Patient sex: M
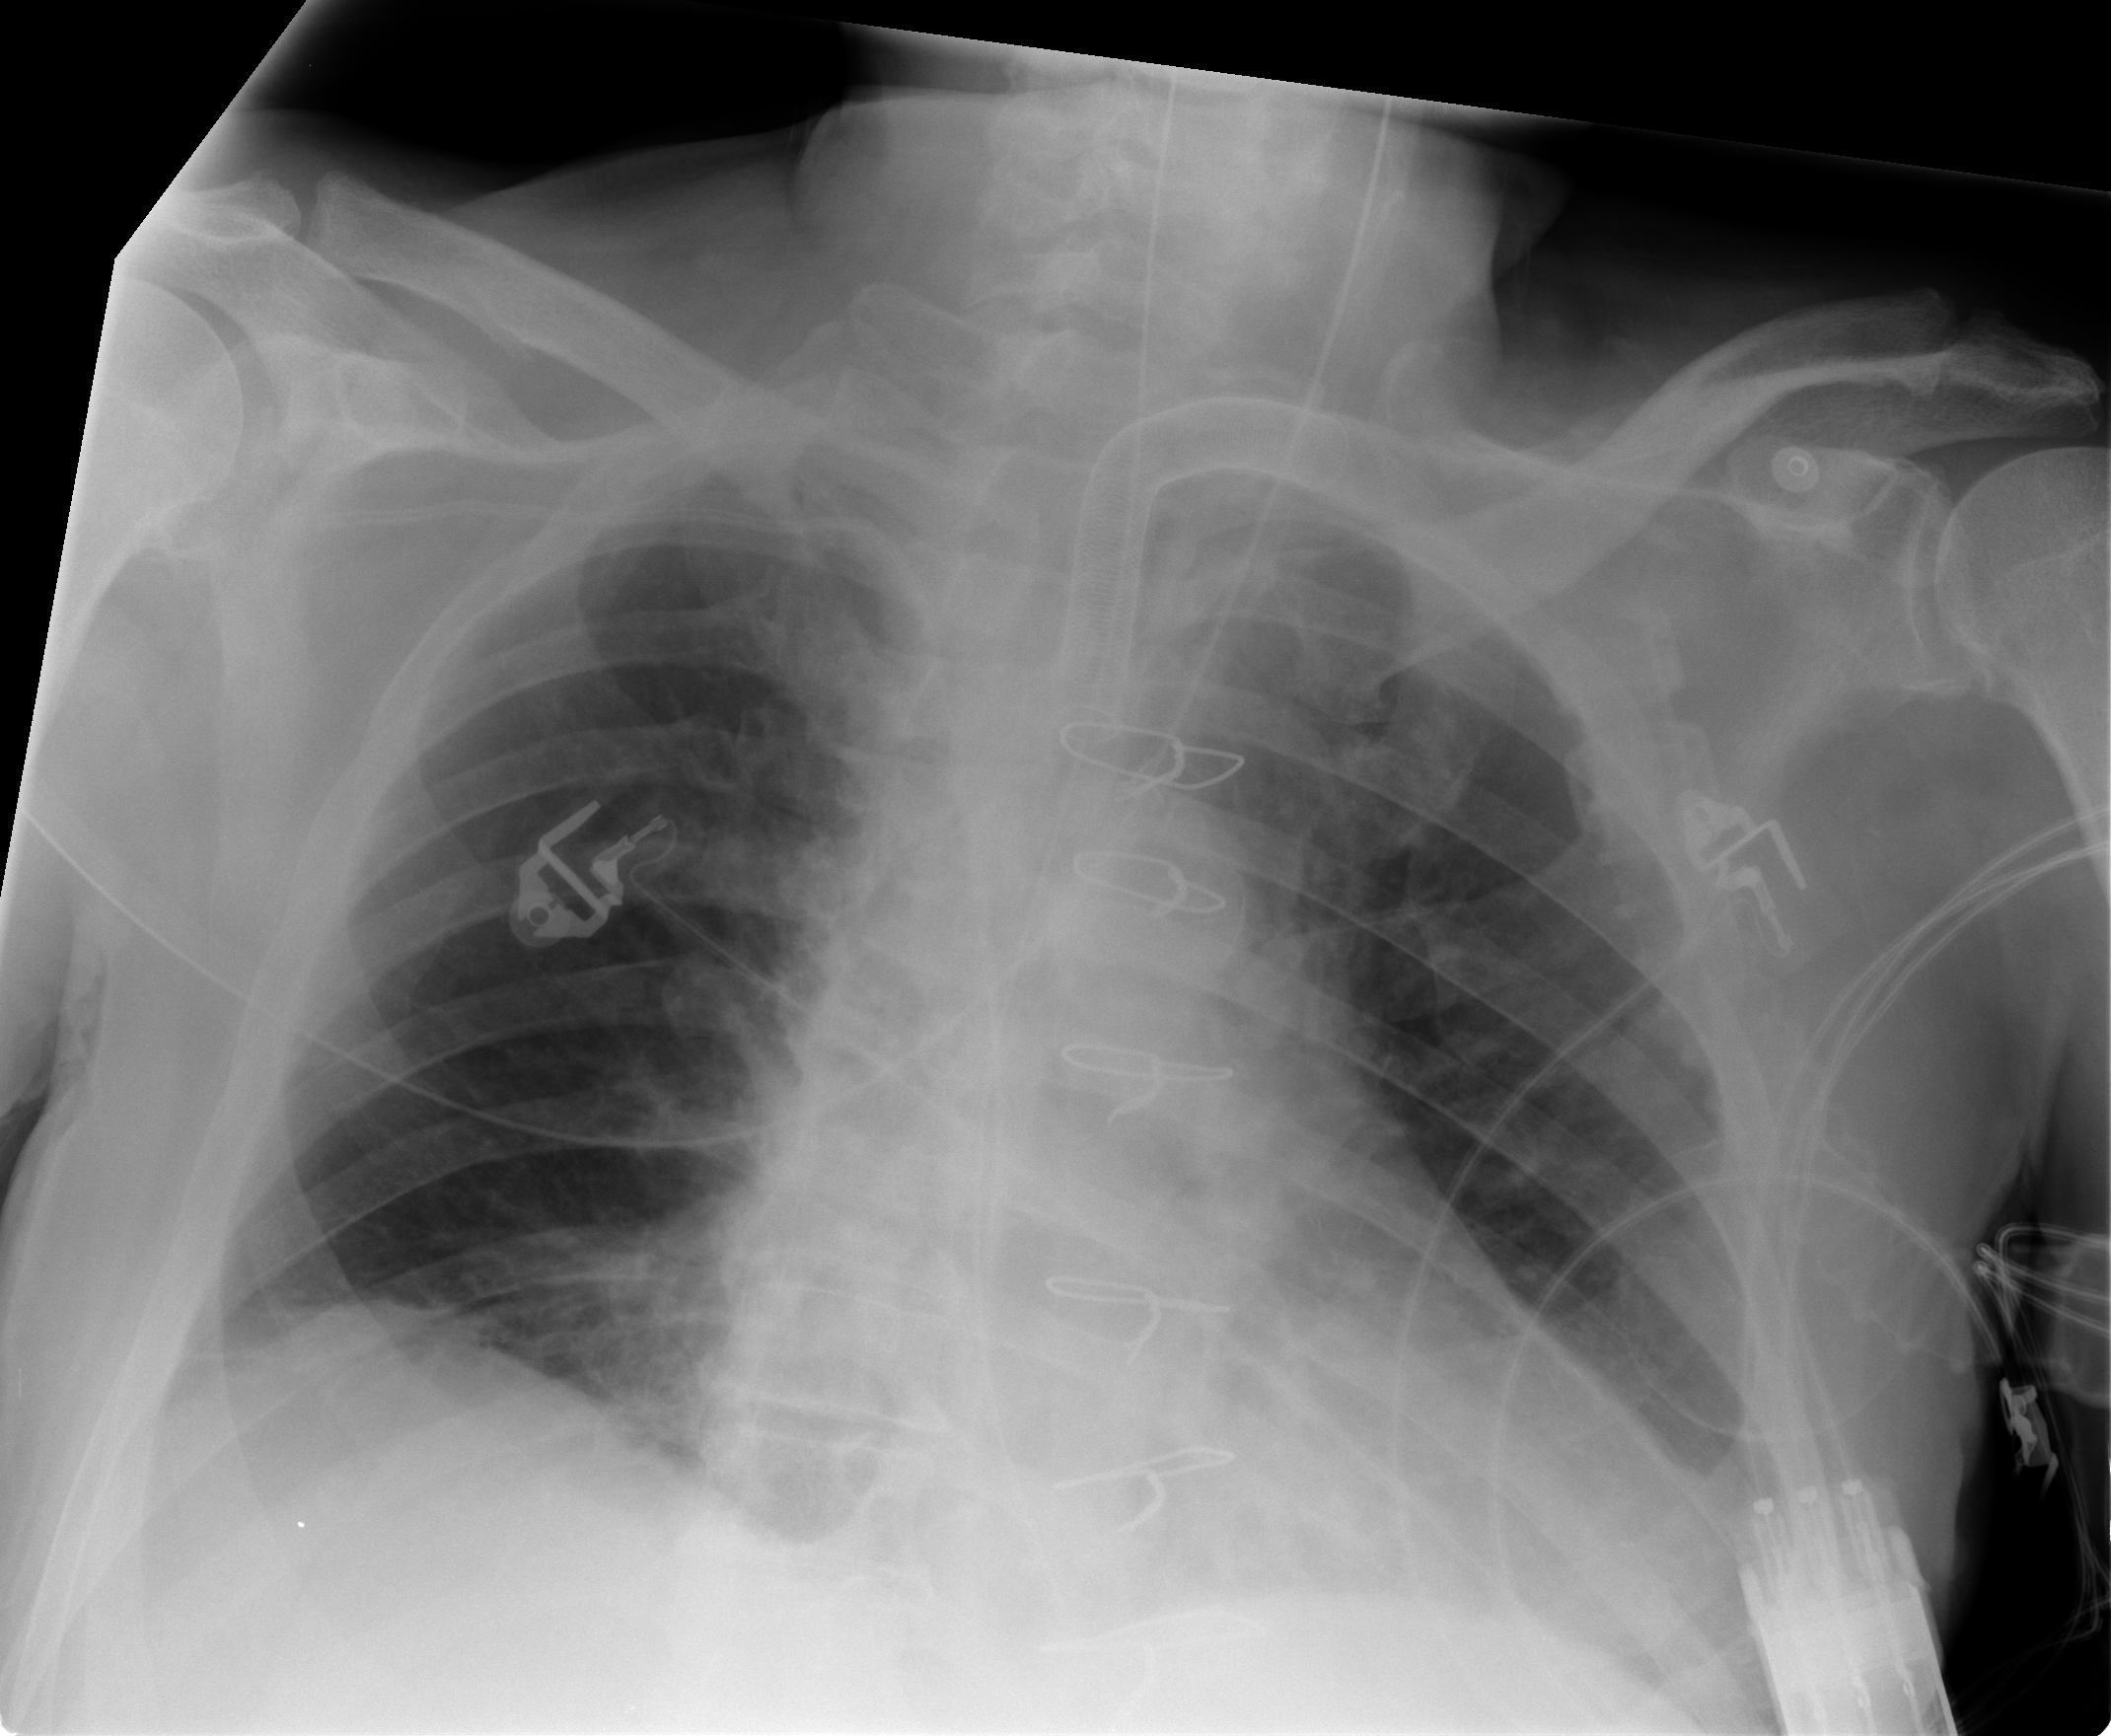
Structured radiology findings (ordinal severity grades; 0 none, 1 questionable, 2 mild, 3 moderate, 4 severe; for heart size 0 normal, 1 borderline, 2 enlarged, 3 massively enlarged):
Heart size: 1
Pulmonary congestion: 0
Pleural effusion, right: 0
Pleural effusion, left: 1
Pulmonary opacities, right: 1
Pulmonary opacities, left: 0
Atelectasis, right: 2
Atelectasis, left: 1